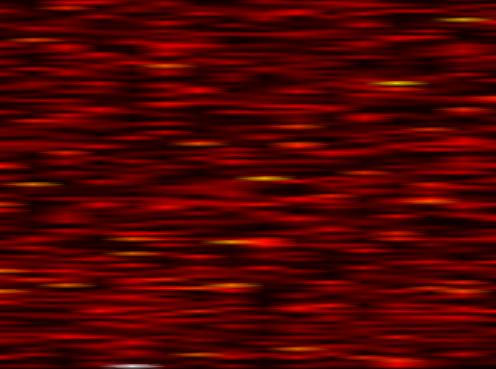
Label: FBMC